Question: I would like to set the background of my activity to an image without setting the ActionBar background to the same image. I started with a "Hello, world" application with EditText, Button and an ActionBar and the following styles added...
'''
<resources>
<!-- Base application theme. -->
<style name="AppTheme" parent="Theme.AppCompat.Light.DarkActionBar">
<item name="android:actionBarStyle">@style/MyActionBarTheme</item>
<item name="android:windowActionBarOverlay">true</item>
<item name="windowActionBarOverlay">true</item>
<item name="android:background">@drawable/bg20140804_090625_640_960</item>
</style>
<style name="MyActionBarTheme" parent="Theme.AppCompat.Light.DarkActionBar">
<item name="android:background">@android:color/transparent</item>
</style>
</resources>
'''
Here is the application manifest...
'''
<uses-sdk android:minSdkVersion="11" />
<application
android:allowBackup="true"
android:icon="@drawable/ic_launcher"
android:label="@string/app_name"
android:theme="@style/AppTheme" >
<activity
android:name=".MainActivity"
android:label="@string/app_name">
<intent-filter>
<action android:name="android.intent.action.MAIN" />
<category android:name="android.intent.category.LAUNCHER" />
</intent-filter>
</activity>
<activity
android:name=".DisplayMessageActivity"
android:label="@string/title_activity_display_message"
android:parentActivityName=".MainActivity" >
<meta-data
android:name="android.support.PARENT_ACTIVITY"
android:value="com.company.android.mysecondapplication.MainActivity" />
</activity>
</application>
'''
The problem I am seeing is that the background image is shown in the ActionBar (distorted). I would like the ActionBar to be semi-transparent and for the background of the Activity to show through.
This is what it looks like, notice the ActionBar background. Also notice the icons are way over to the left when normally (i.e., without the custom style), they would be to the right.

Lastly, if you change the styles to the following, the application looks like the tutorial.
'''
<resources>
<!-- Base application theme. -->
<style name="AppTheme" parent="Theme.AppCompat.Light.DarkActionBar">
</style>
</resources>
'''
Thanks
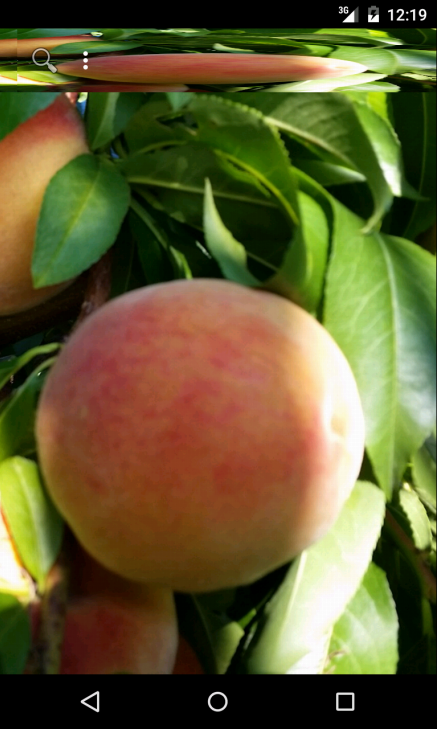
Answer: Set the background image to the layout of your Activity and not to the Theme, that will result in only the Activity having the image as the background.
'''
<LinearLayout xmlns:android="http://schemas.android.com/apk/res/android"
android:layout_width="match_parent"
android:layout_height="match_parent"
android:orientation="vertical"
android:background="@drawable/bg20140804_090625_640_960" >
</LinearLayout>
'''